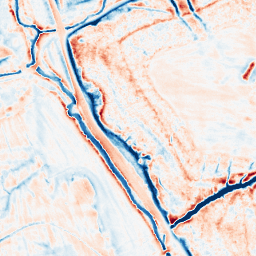
Category: edge_preserving
Decomposition family: anisotropic_diffusion
Decomposition parameters: iterations: 50
kappa: 10
gamma: 0.15
Upsampling method: sinc_hamming
Upsampling parameters: scale: 2
kernel_size: 4
Upsampling scale: 2